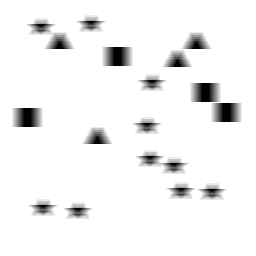
Squares: 4
Triangles: 4
Stars: 10
Total shapes: 18